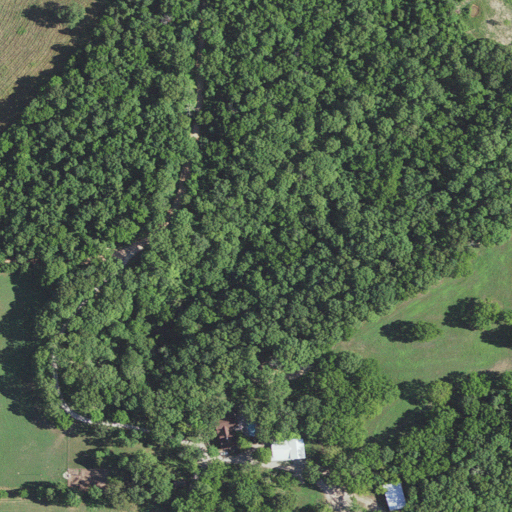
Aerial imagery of depression(s) in Missouri named Bruton Sinks containing deciduous forest, pasture, open development, and low intensity development